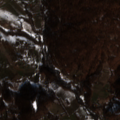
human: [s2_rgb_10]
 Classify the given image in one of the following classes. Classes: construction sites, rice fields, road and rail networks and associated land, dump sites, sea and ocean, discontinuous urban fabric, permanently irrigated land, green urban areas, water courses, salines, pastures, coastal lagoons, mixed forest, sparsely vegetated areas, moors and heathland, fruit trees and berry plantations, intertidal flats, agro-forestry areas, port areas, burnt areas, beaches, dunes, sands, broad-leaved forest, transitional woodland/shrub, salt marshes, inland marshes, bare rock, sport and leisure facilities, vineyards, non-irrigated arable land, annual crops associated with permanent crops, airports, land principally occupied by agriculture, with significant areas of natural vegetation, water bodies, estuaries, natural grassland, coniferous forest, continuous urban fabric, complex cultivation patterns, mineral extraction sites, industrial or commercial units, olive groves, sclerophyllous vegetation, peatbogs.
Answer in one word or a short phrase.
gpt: complex cultivation patterns, land principally occupied by agriculture, with significant areas of natural vegetation, broad-leaved forest, transitional woodland/shrub